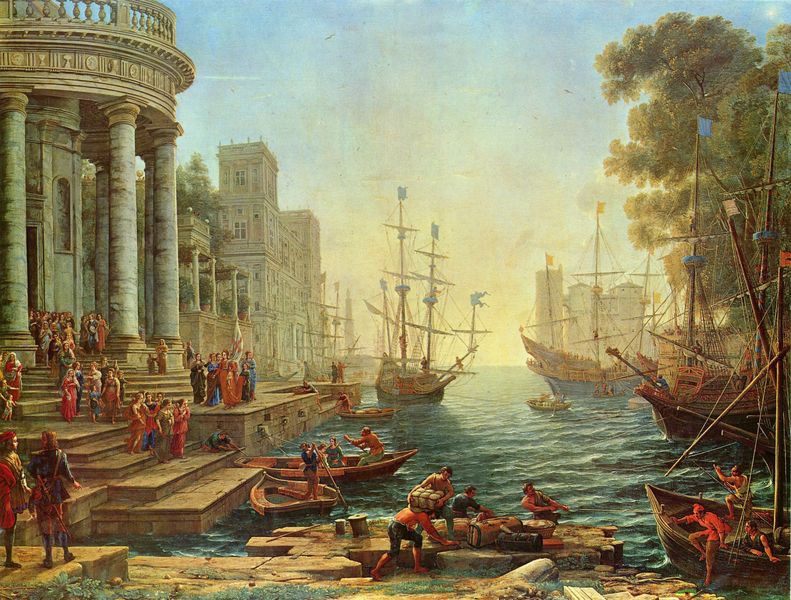
Titel: Einschiffung der Hl. Ursula
Künstler: Claude Lorrain
Standort: London
Institution: National Gallery
Schlagwörter: baum, blau, gemälde, himmel, laub, meer, schatten, wasser, wolken, bäume, frauen, grün, landschaft, menschen, ocker, see, stadt, ufer, braun, bunt, grau, licht, marmor, männer, säule, säulen, weiss, gebäude, haus, rot, leute, architektur, sockel, stein, steine, ferne, horizont, häuser, sonnenaufgang, spiegelung, weite, gewässer, arbeit, boot, boote, handel, rund, turm, balkon, spanien, küste, schiff, schiffe, segel, segelschiffe, wellen, fahnen, italien, venedig, zuschauer, mast, segelschiff, nebel, arbeiter, entladen, hafen, kähne, ladung, kai, masten, promenade, beobachter, landung, planken, treppe, treppen, schoner, stufen, warten, abendrot, anlegen, bucht, takelage, unscharf, eingang, antike, burg, türme, palast, palazzi, palazzo, abschied, ideal, architrav, kapitelle, rom, fries, antik, mittelalter, sonnenschein, einfahrt, adlige, tempel, kaufleute, männder, flaggen, aufbruch, flotte, dorisch, seelandschaft, bauten, koffer, capriccio, lasten, ruderboote, rotunde, pakete, dock, hafenarbeiter, seeleute, dreimaster, waren, lorrain, einschiffen, schife, erwarten, lieferung, trppen, verladung, handelsschiffe, meereswelt, ankunft der flotte, geschäftigkeit, rote gewänder, römischer stil, tag sommer, hafen segelschiffe, pakel, kähne auf dem kanal